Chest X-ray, PA view. Patient: 45 years old, sex M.
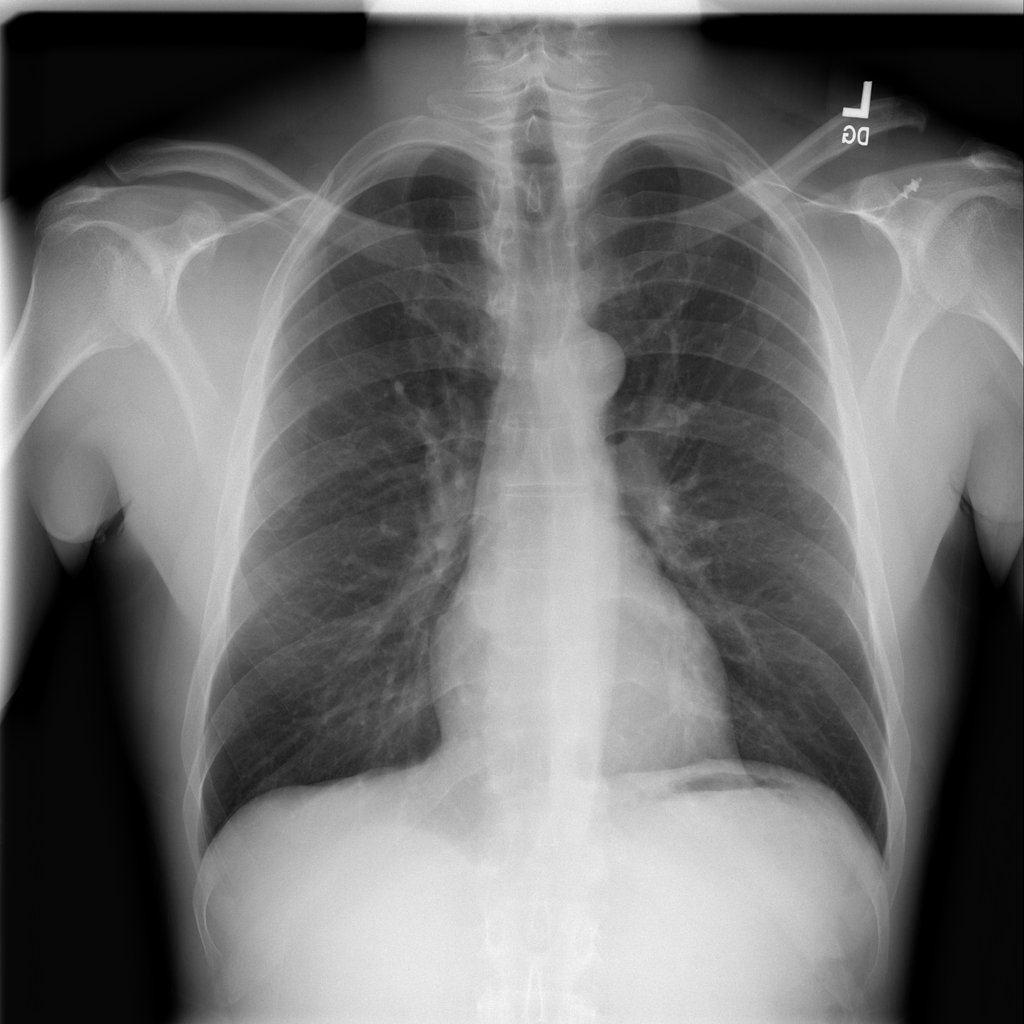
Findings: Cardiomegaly